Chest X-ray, PA view. Patient: 40 years old, sex M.
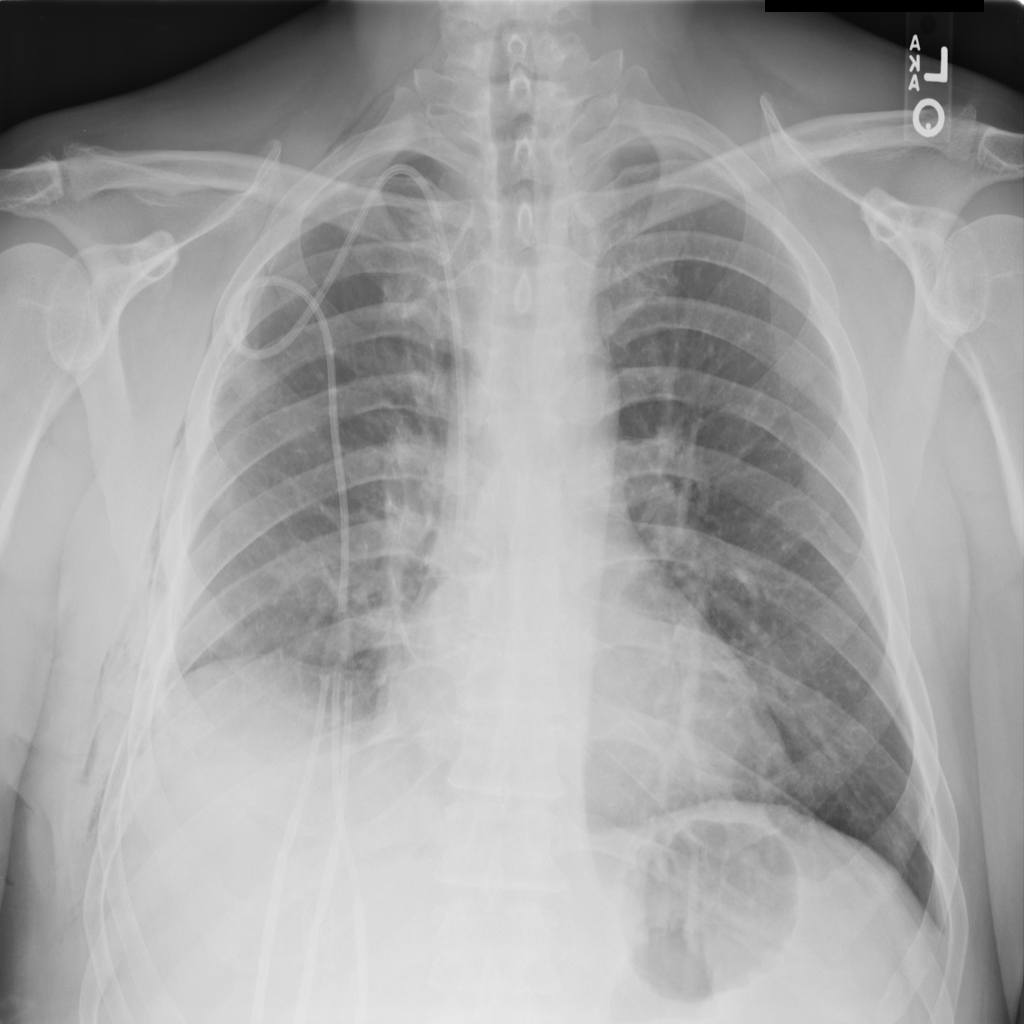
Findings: Emphysema